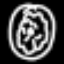
Label: donut